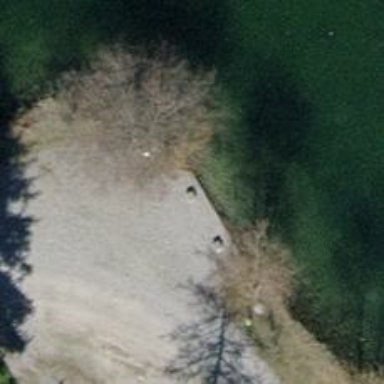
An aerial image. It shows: Concrete bench.